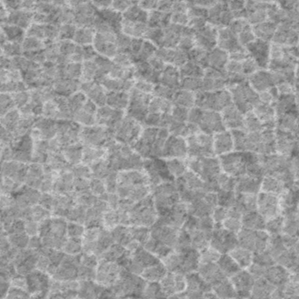
Label: frost